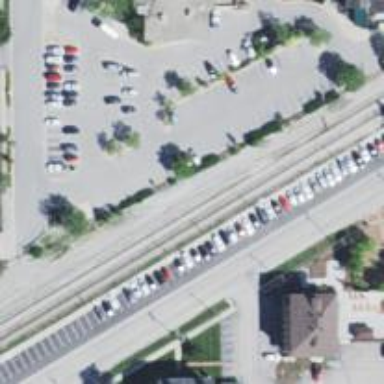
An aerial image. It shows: Railway siding with rails.